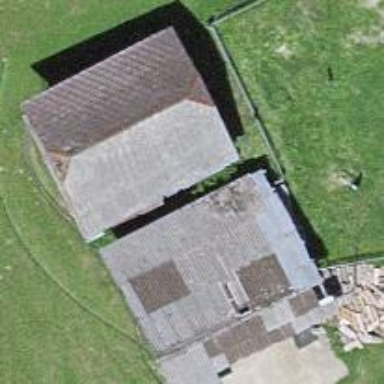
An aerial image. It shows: Rural barn.